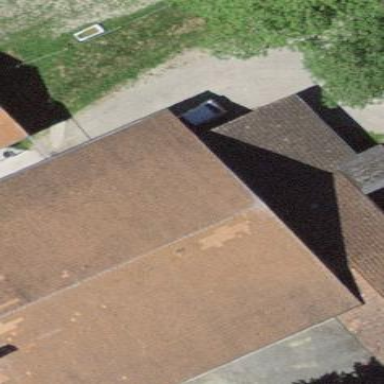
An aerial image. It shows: Barn.